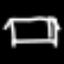
Label: bed